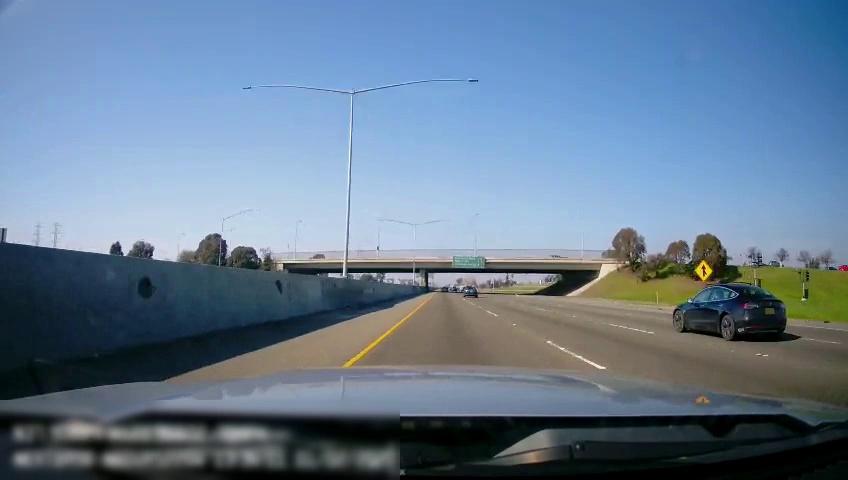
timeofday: Day
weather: Sunny
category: Drivable Space
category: Vehicles | Car
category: Vehicles | Car
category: Lanes | Current Lane
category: Lanes | Current Lane
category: Lanes | Alternate Lane
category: Lanes | Alternate Lane
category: Lanes | Alternate Lane
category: Traffic | Signs
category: Traffic | Signs
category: Traffic | Lights